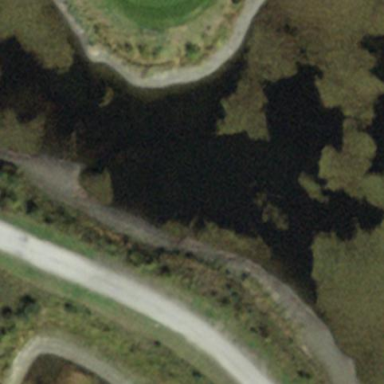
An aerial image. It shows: Water hazard on golf course.